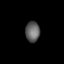
Tissue: lung
Cell type: Endothelial cells
Senescence score: 0.5444
Nuclear area (px): 286
Mean DAPI intensity: 96.72